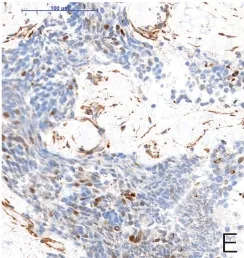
(E) PAX5; Focal, heterogeneous, moderate nuclear expression.
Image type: pathology (immunostaining)